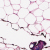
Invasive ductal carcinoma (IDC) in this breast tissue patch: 0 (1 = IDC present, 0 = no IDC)